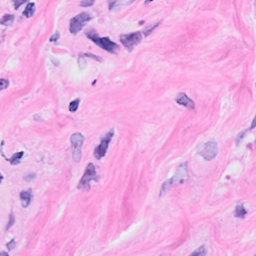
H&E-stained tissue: Breast